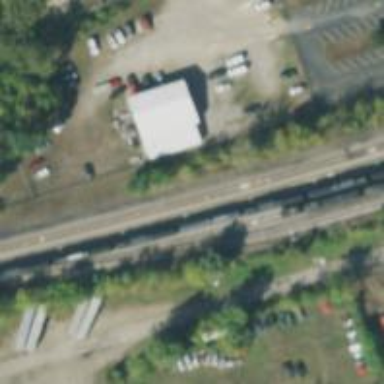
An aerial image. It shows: Railway siding for service.